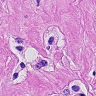
Metastatic tissue present: yes